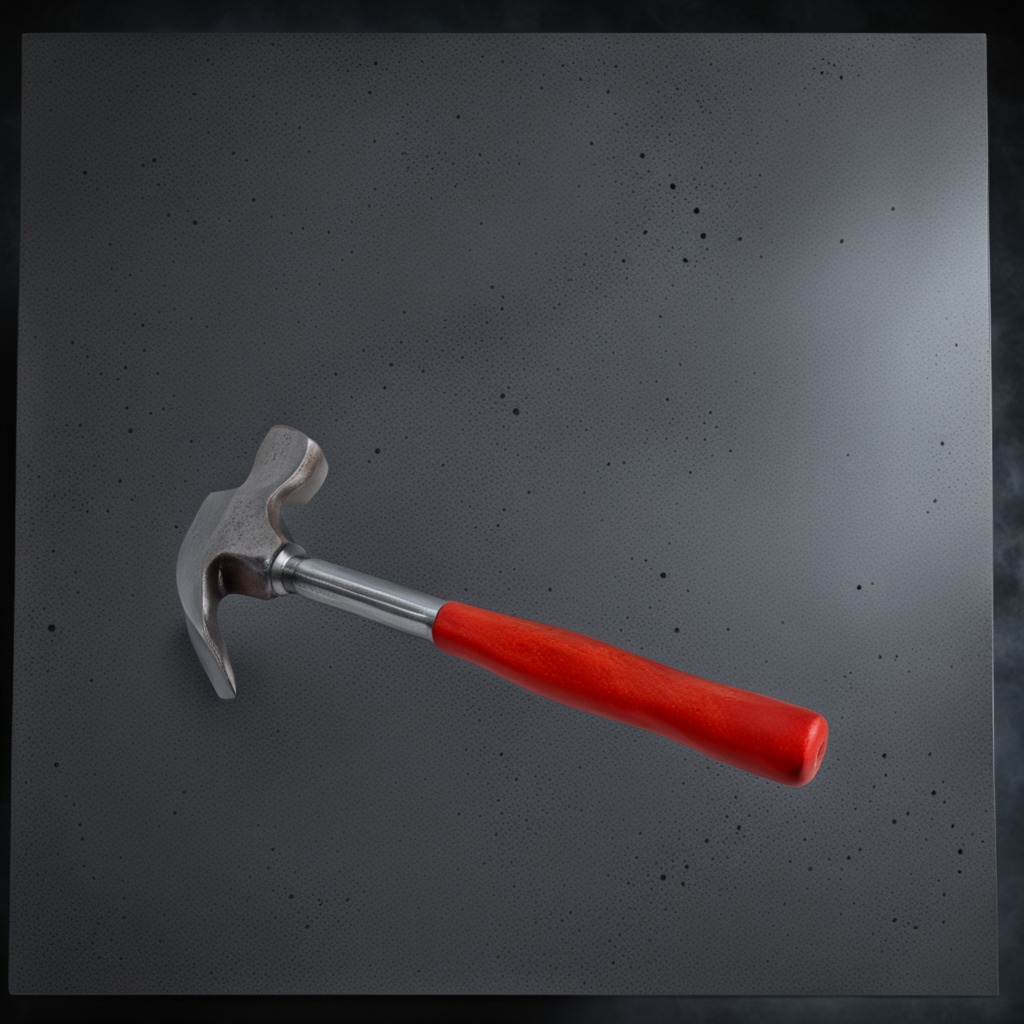
A hammer lying on a clean granite table inside a workshop at night